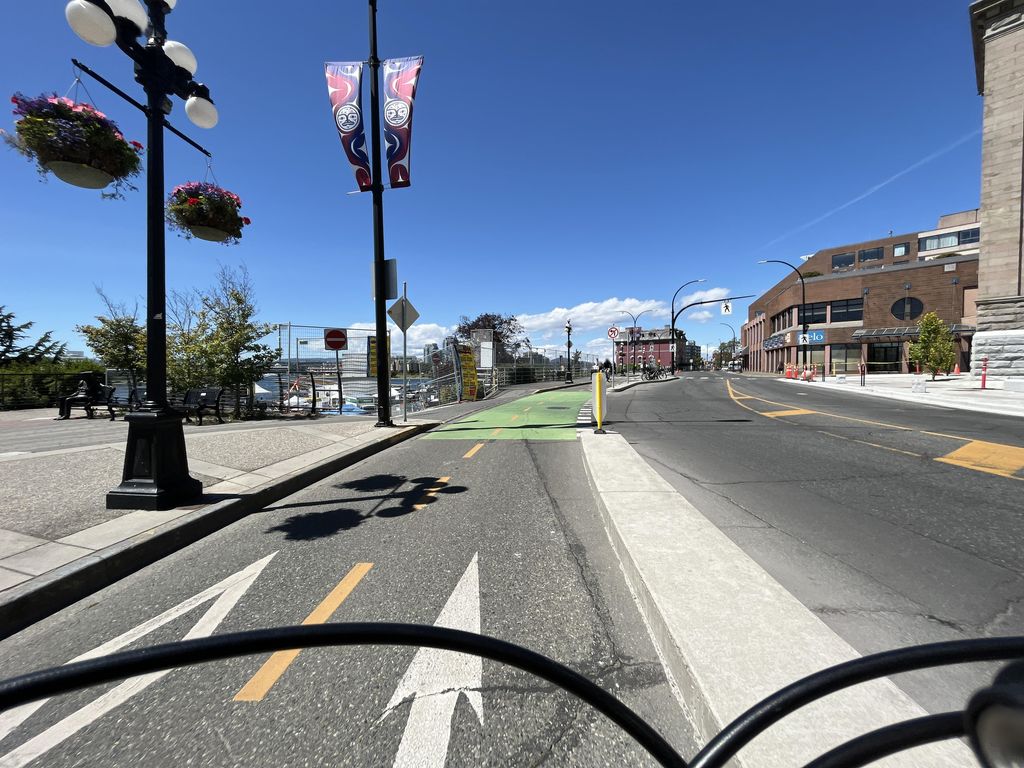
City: victoria